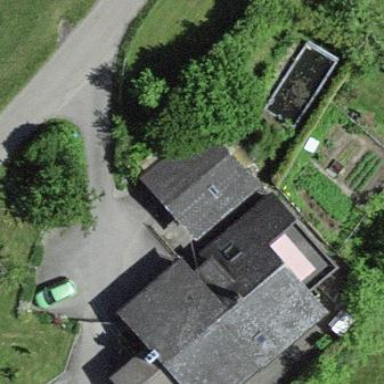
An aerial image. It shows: Garage.